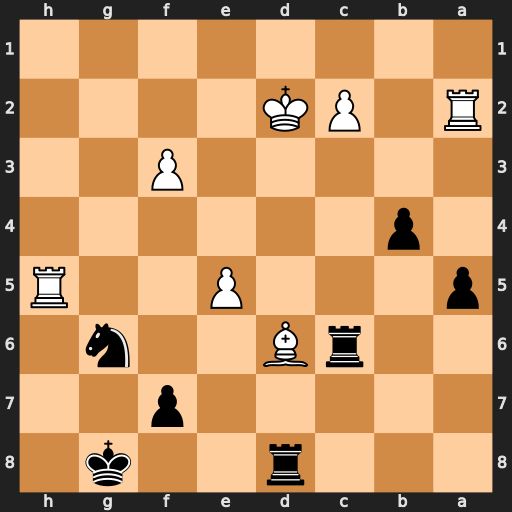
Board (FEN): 3r2k1/5p2/2rB2n1/p3P2R/1p6/5P2/R1PK4/8
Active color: b
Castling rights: -
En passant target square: -
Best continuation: Rc5 Ke3 Rxd6 exd6 Rxh5 d7 Rd5 Rxa5 Rxd7